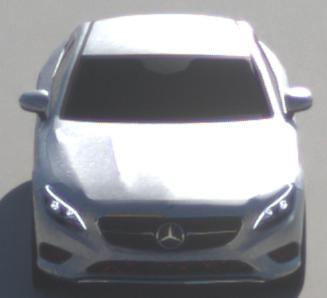
Make: Mercedes-Benz
Model: S 400 Coupé
Detailed model: S-Class (217) Coupé
Model produced from: 2015/10
Model produced until: 2017/09
Doors: 2
Color: white
Road condition: dry road
Daytime: morning or afternoon
Contrast: high contrast